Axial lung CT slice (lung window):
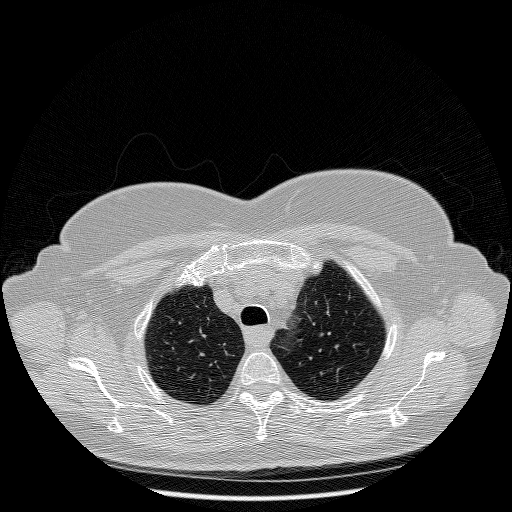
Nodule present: no